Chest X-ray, PA view. Patient: 49 years old, sex M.
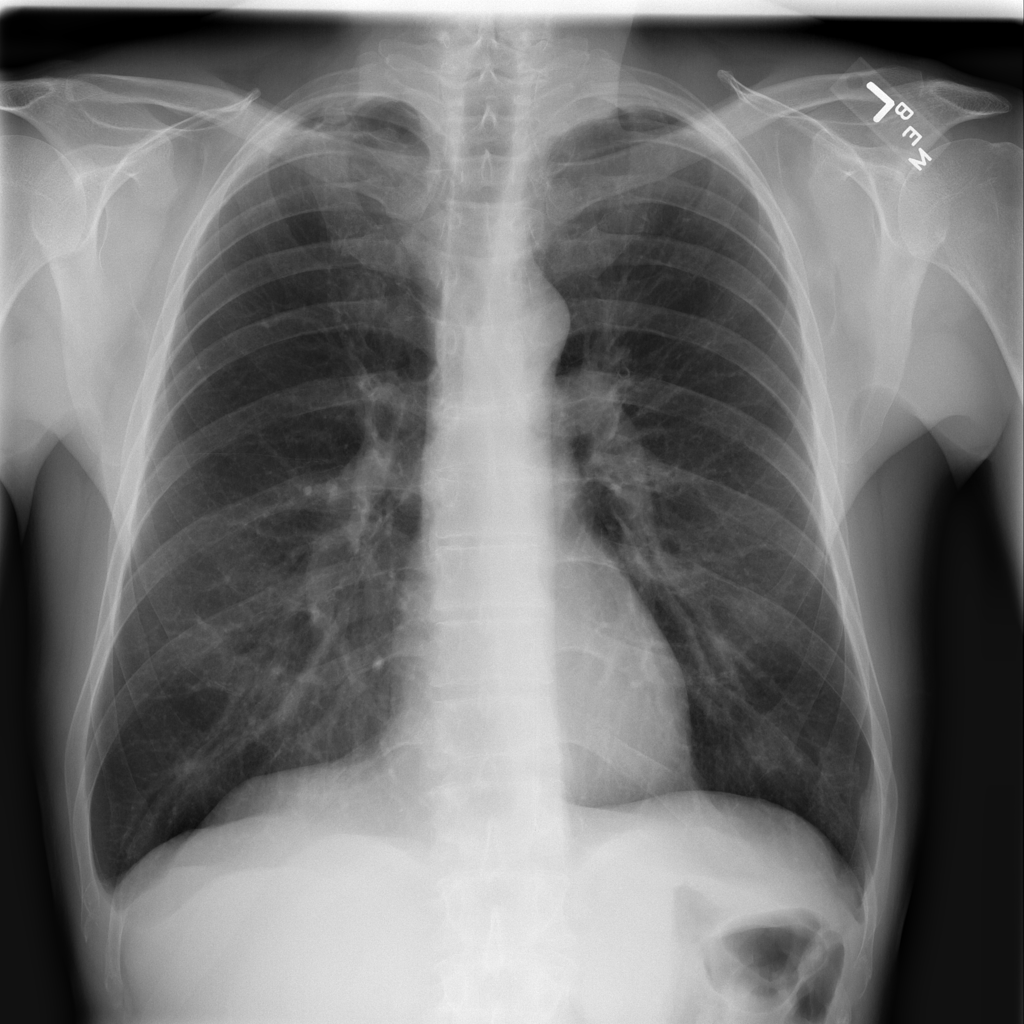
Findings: No Finding